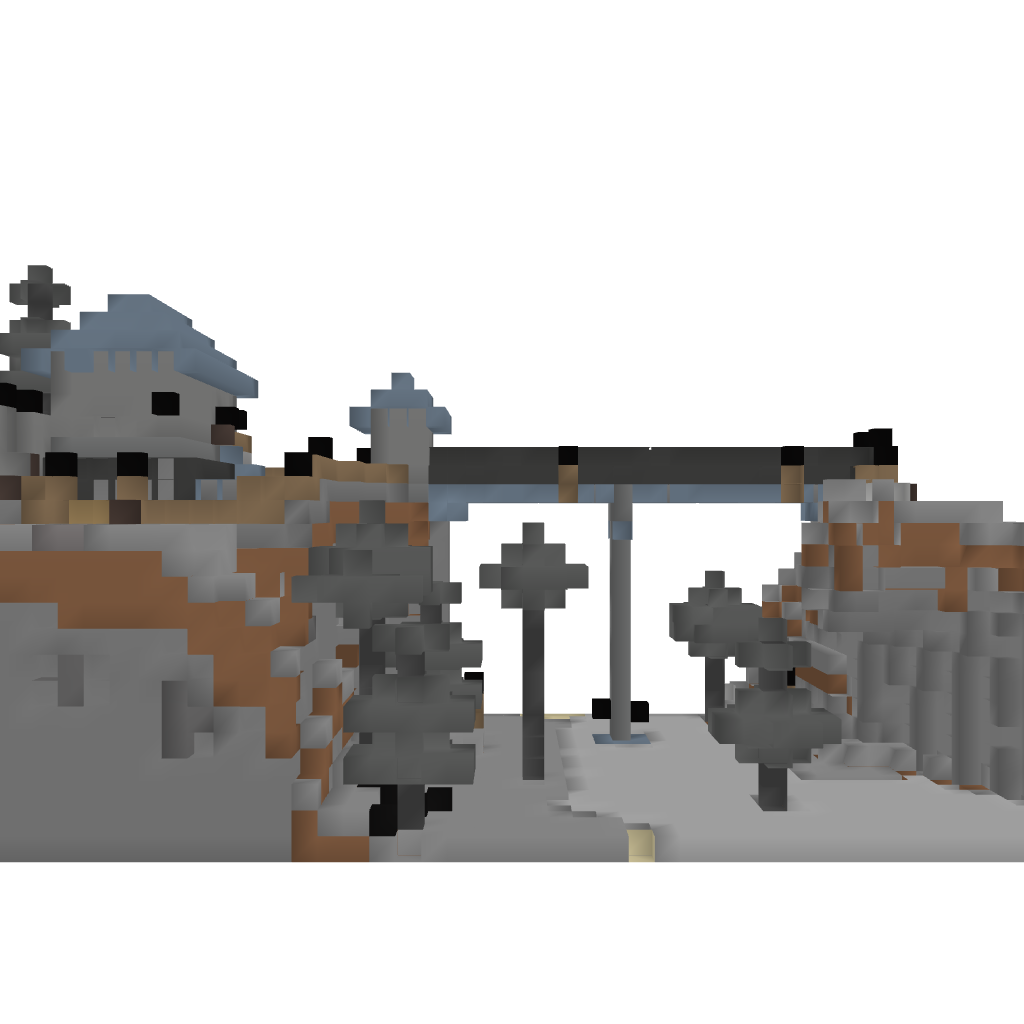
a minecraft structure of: Kilom Bridge